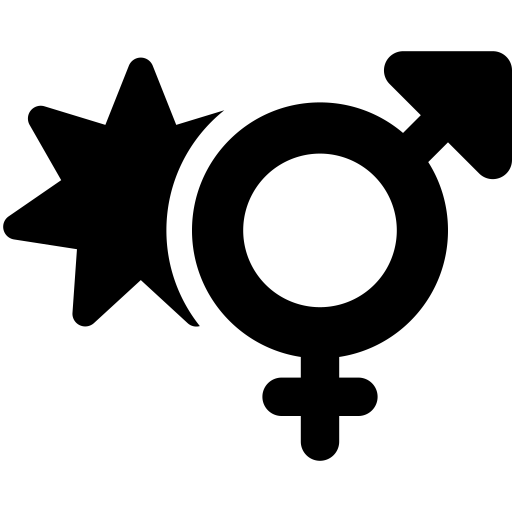
Tags: icon, FontAwesome, fa-icon, solid, mars, and, venus, burst